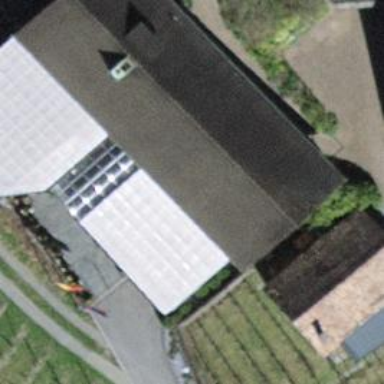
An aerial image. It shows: Restaurant.